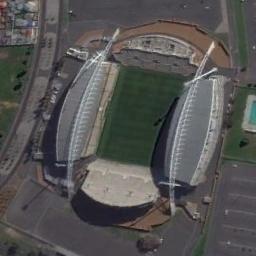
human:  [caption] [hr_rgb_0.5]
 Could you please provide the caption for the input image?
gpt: Oval stadium built on concrete floor .

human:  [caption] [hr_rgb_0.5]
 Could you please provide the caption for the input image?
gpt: This oval stadium has dense residential areas on three sides .

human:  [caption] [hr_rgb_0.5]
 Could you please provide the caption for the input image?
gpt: The grass is next to the stadium .

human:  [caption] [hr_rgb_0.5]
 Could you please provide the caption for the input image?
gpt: The stadium is on the bare land next to the grass .

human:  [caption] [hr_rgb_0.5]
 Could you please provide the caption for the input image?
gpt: There are green lawns beside the stadium .